Group 1:
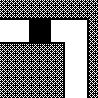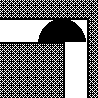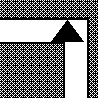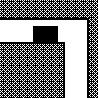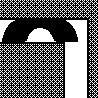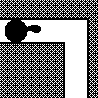
Group 2:
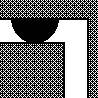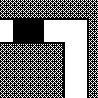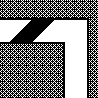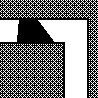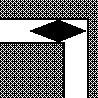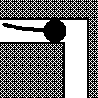
Rule separating the two groups: Shape can be maneuvered around the corner vs. not so.
Concepts: imagined_motion, physically_fitting, rotation_required
Author: Leo Crabbe
Reference: https://en.wikipedia.org/wiki/Moving_sofa_problem